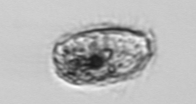
Label: Pleuronema